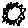
Label: sun